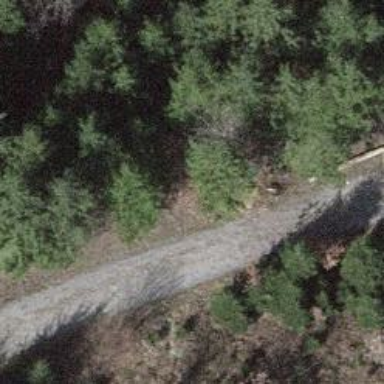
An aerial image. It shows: Compacted track road with grade3 tracktype.